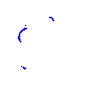
Particle: proton